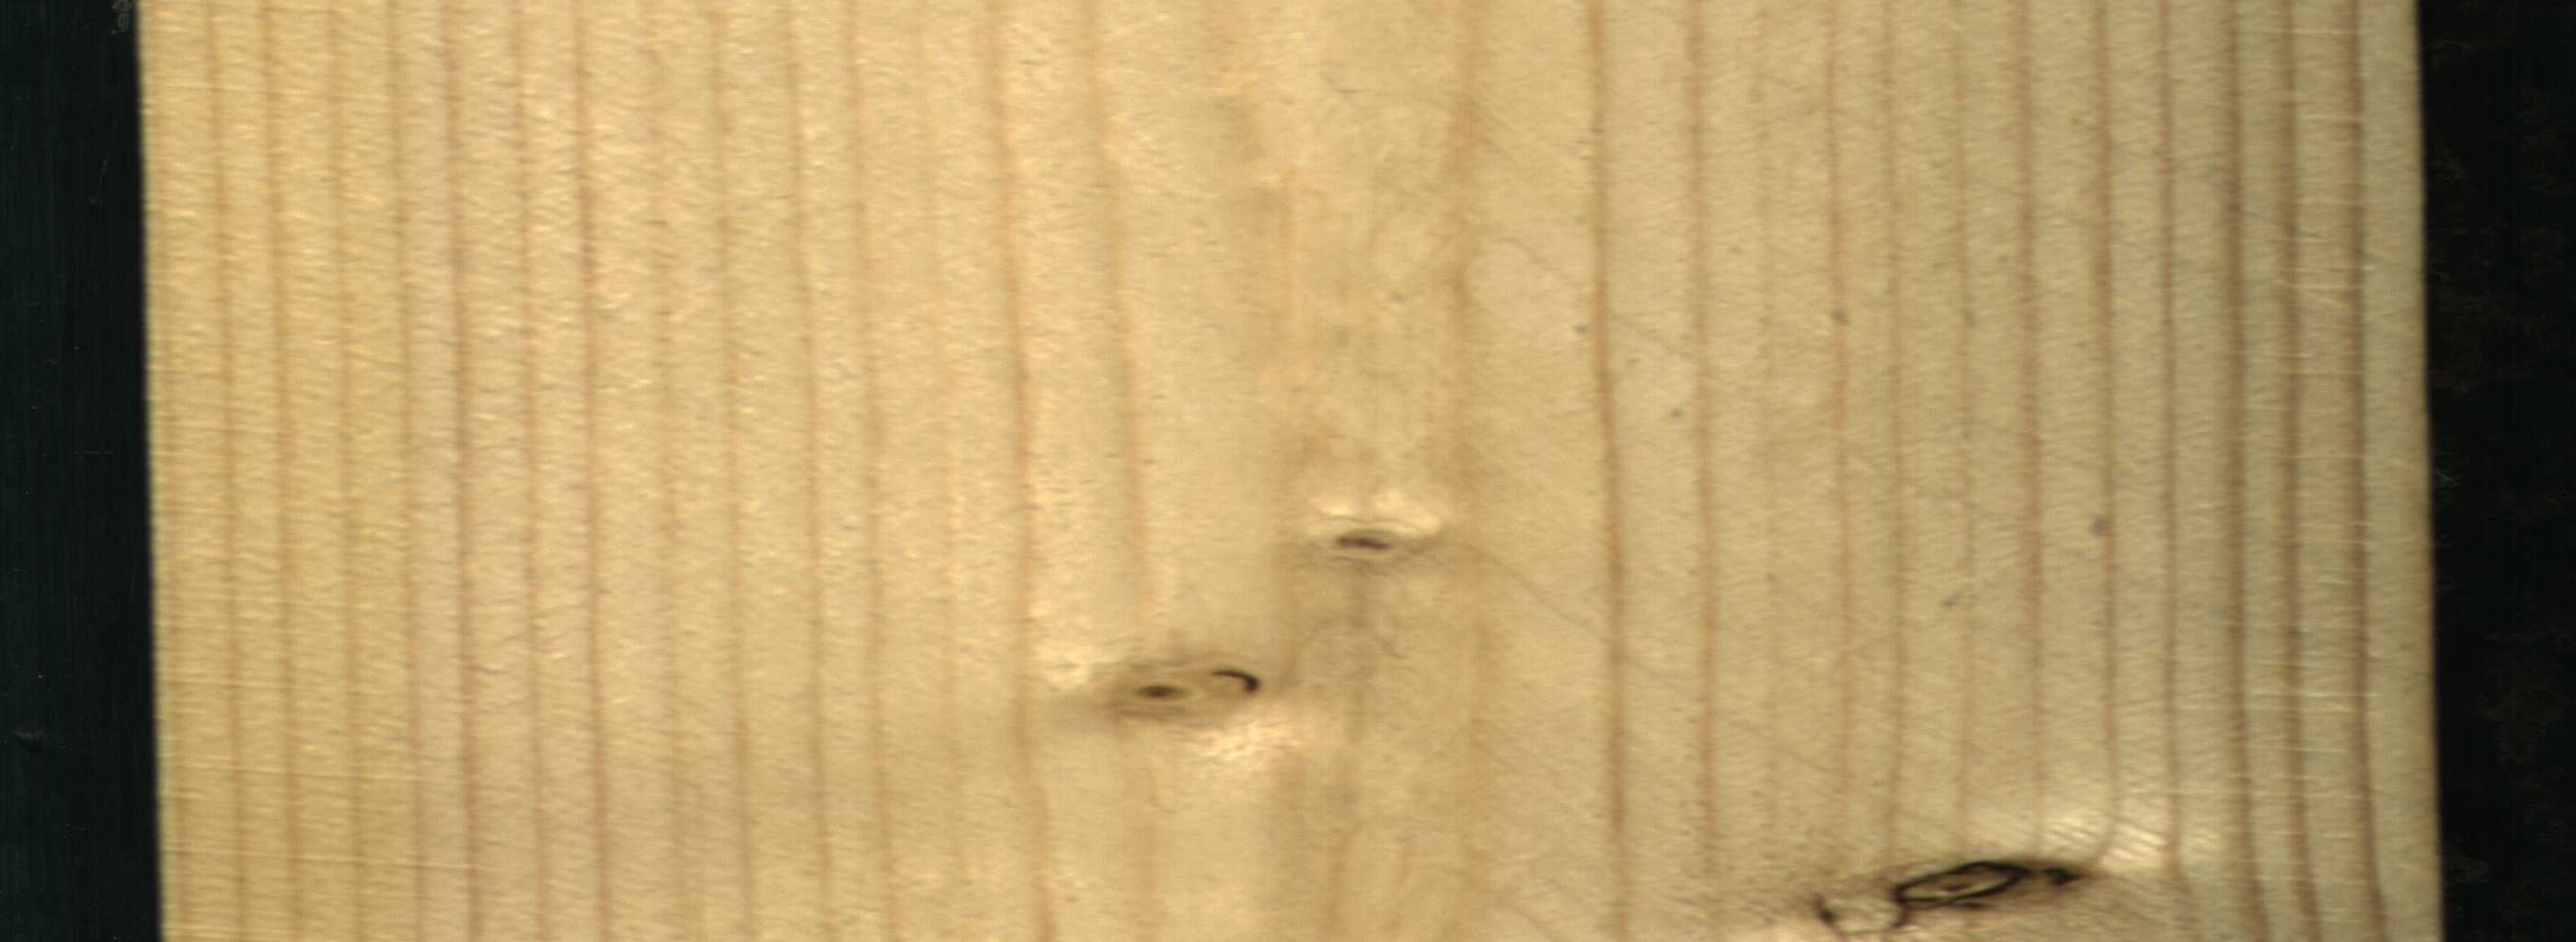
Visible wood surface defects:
Dead_Knot
Dead_Knot
Live_Knot
Live_Knot